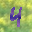
Label: 4